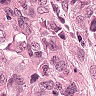
Metastatic tissue present: yes